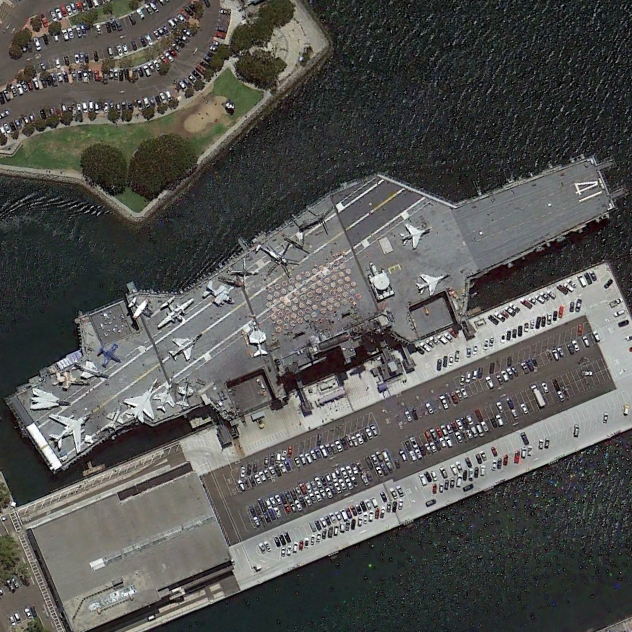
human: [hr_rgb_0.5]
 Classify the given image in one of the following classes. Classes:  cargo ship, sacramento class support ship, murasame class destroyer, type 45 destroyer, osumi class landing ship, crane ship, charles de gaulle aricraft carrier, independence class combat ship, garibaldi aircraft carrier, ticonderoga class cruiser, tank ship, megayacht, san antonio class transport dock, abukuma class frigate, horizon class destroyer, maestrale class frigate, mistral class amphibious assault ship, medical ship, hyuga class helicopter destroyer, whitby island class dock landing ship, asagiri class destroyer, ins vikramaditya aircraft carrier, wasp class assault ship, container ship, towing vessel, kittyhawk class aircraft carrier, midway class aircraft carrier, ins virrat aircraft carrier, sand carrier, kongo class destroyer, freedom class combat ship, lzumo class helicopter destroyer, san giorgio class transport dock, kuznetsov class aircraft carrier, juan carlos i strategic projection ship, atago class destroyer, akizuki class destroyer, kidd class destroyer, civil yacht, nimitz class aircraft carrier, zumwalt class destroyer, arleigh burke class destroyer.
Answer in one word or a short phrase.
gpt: Midway class aircraft carrier